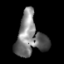
Tissue: skin
Cell type: Epithelial cells
Senescence score: 0.2874
Nuclear area (px): 1101
Mean DAPI intensity: 121.073